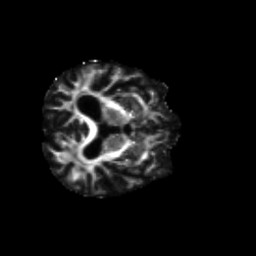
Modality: FA
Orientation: axial
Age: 62
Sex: male
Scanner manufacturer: siemens
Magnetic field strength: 3 T
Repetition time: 4.71 s
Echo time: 0.0906 s